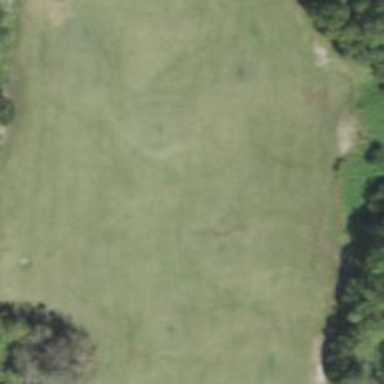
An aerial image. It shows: Grassy area used as driving range for golf.